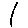
Label: triangle